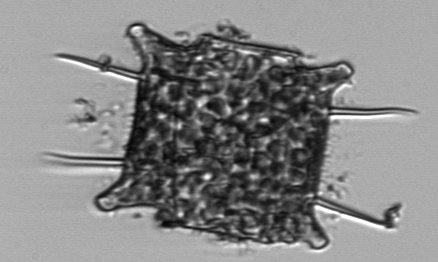
Label: Odontella